Question: I ran my app using Instruments and found that one of my methods' [UICustomButton loadButton..]" count under allocation is always increasing (see screenshot below) -

The method in question is triggered whenever I scroll a tableview and when the cell is visible.
My questions are
1) What does the count actually mean? Is it normal for it to keep increasing?
2) Is the increasing count the reason why my scrolling becomes increasingly laggy?
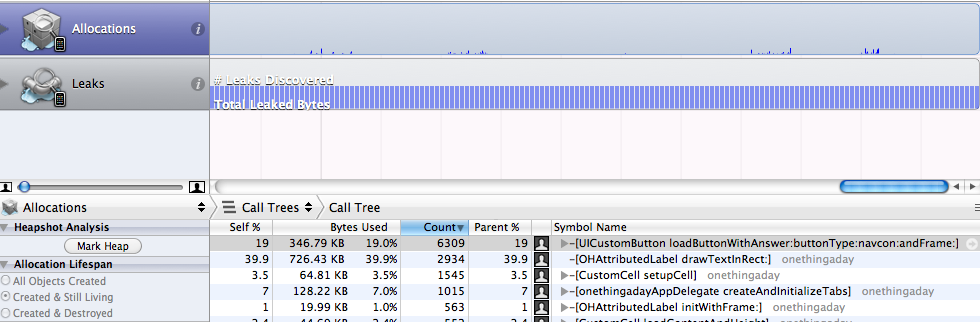
Answer: The count in the instruments show the number of instances of a given class your application has created that are stil alive. So it is normal to increase up to the point where your application has created all the objects it needs to have, then it should remain more or less constant (more or less because you will be probably creating and releasing objects all the time).
If the count never stops increasing you probably leak objects - create and not release properly. This may lead to slow down (if you are creating performance expensive objects or have to work with all the instances which are getting more and more for example), it will definitely lead to crash after you've used more memory that your app is allowed to use.
Did you reuse cells in tableView? You should, otherwise you'll get this very effect: increasing instance count, increasing memory usage, slow scrolling and crash after the time.